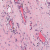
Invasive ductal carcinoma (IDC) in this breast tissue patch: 0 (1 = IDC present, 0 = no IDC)